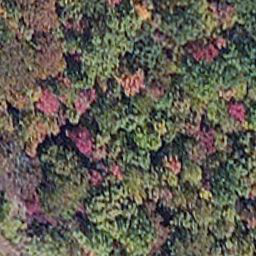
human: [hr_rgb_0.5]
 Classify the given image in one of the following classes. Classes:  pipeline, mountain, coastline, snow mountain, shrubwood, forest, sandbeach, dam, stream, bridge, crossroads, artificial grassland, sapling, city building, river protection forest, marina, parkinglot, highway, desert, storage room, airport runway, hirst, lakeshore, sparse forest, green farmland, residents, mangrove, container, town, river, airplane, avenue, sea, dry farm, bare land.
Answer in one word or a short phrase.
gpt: mangrove